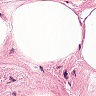
Metastatic tissue present: no